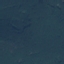
Land use / land cover: Forest